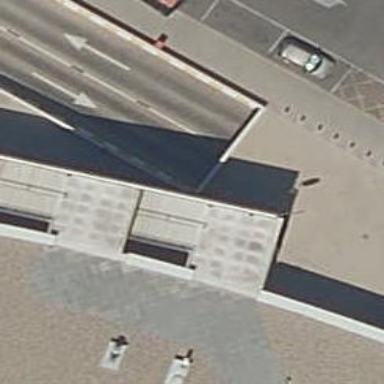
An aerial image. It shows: Parking entrance.